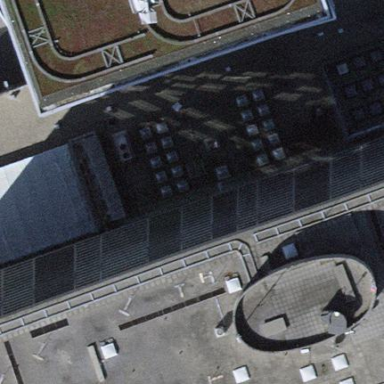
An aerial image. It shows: Part of hospital building.